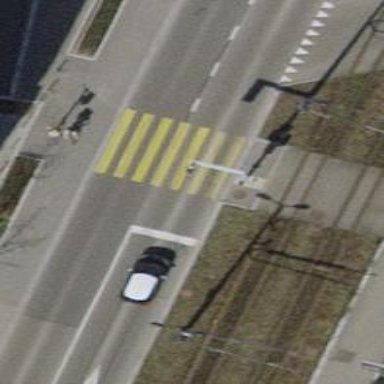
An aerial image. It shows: Crossing with traffic signals.